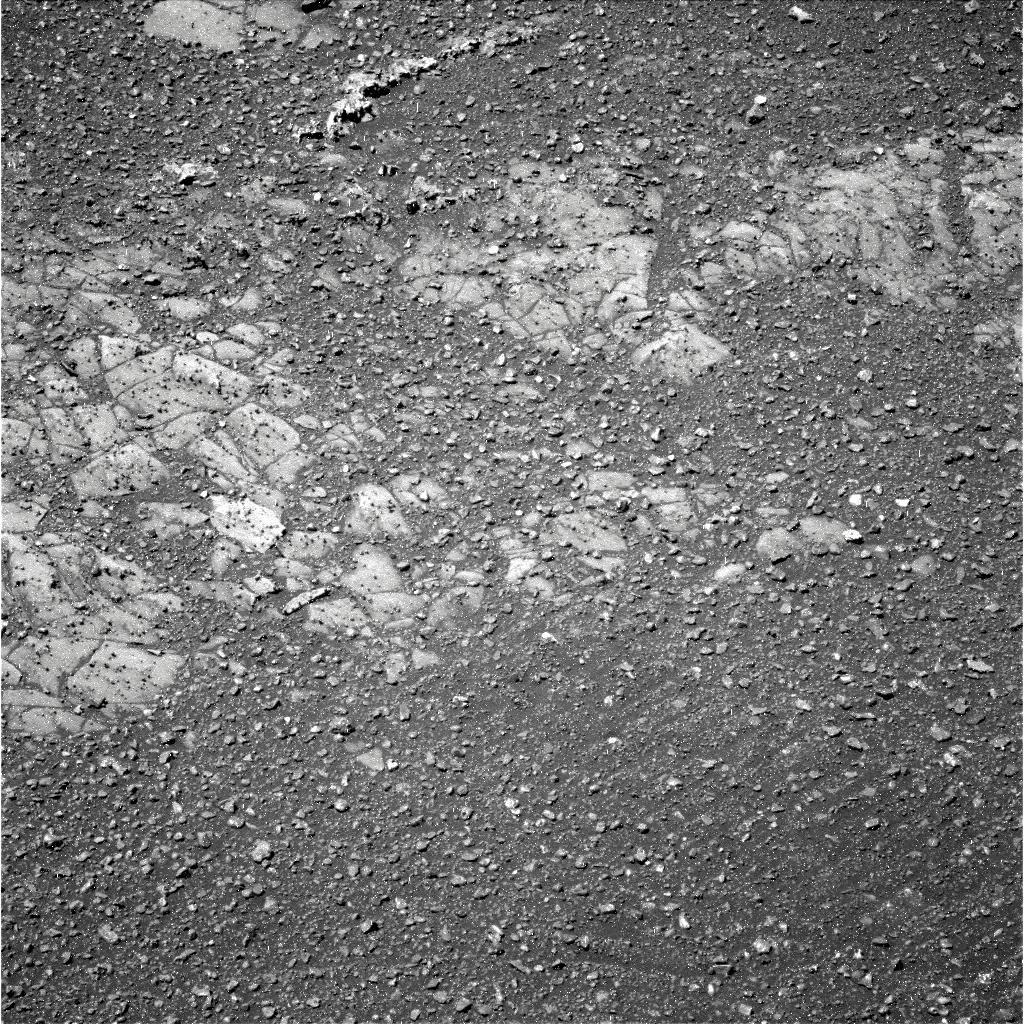
Terrain classes present: Bedrock, Gravel / Sand / Soil, Rock, Shadow